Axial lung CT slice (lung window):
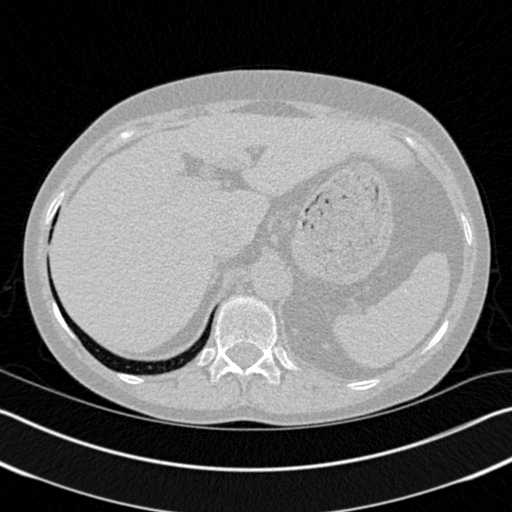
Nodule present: no